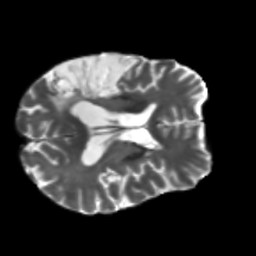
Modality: T2w
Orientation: axial
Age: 66
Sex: male
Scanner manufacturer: siemens
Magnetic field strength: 3 T
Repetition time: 5.25 s
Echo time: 0.08 s